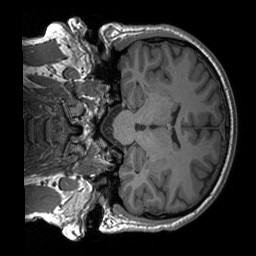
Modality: T1w
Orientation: coronal
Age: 28
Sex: male
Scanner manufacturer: siemens
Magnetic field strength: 3 T
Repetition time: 1.9 s
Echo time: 0.00227 s